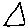
Label: triangle